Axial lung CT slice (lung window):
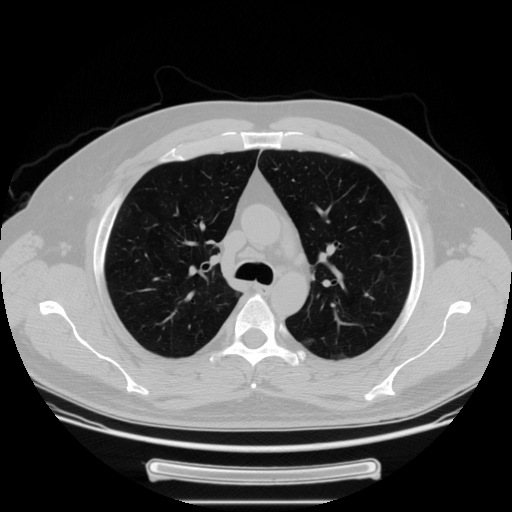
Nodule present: no